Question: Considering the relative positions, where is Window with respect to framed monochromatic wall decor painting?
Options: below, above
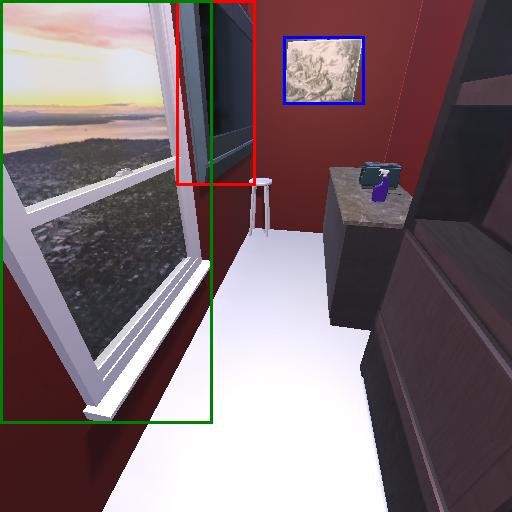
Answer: below